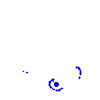
Particle: pion